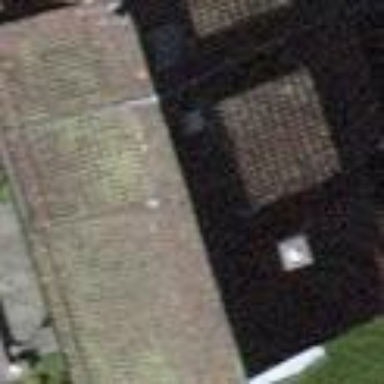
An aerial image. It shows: Pitched roof building.